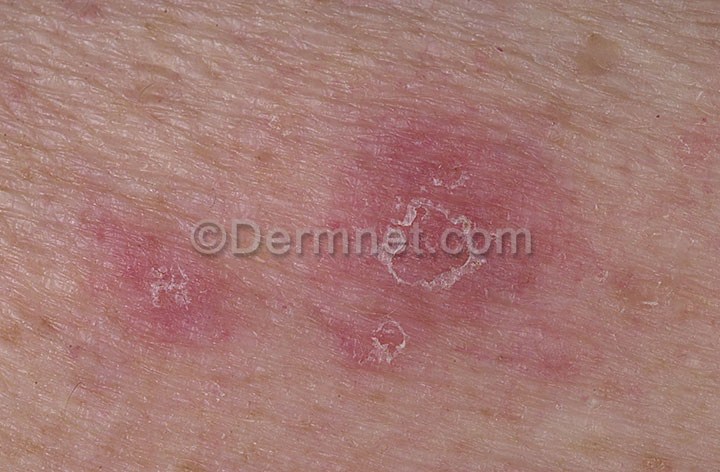
Disease: Psoriasis pictures Lichen Planus and related diseases